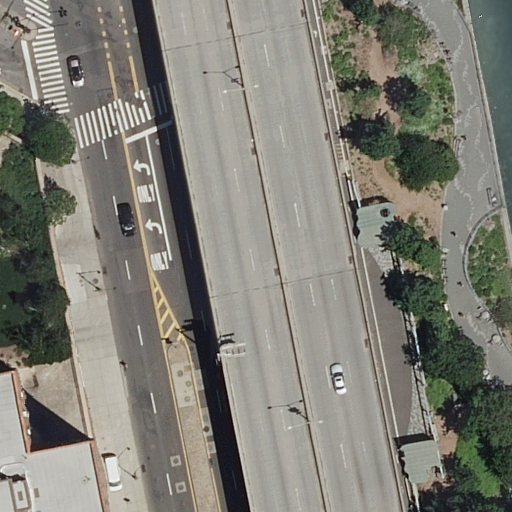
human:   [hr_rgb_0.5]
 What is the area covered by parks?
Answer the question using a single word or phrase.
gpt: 2744m2

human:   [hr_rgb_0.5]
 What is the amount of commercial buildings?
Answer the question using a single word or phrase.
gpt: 0

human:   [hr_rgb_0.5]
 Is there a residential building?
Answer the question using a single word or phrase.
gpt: yes

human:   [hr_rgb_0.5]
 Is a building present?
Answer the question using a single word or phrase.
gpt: yes

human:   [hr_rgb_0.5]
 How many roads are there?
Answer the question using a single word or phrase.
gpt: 16

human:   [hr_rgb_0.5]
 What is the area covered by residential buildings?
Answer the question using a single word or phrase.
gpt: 347m2

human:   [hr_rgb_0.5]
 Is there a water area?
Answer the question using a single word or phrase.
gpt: yes

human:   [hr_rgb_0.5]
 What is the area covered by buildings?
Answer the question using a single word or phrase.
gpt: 347m2

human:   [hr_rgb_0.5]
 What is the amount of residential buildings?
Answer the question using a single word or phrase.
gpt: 1

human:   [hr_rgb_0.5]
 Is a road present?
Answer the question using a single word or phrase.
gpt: yes

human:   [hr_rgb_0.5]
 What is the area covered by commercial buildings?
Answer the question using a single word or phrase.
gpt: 0m2

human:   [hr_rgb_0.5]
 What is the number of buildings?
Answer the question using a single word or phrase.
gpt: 1

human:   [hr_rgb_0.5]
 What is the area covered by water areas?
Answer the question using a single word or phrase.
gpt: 295m2

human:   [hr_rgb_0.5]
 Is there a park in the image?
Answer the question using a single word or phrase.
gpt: yes

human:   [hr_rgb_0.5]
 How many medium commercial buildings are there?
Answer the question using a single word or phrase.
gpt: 0

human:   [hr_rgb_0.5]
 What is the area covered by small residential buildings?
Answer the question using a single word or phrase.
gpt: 0m2

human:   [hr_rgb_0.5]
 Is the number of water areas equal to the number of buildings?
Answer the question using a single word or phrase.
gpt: yes

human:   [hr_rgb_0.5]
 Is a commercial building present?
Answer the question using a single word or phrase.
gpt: no

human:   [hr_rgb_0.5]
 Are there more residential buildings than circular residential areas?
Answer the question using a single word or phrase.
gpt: yes

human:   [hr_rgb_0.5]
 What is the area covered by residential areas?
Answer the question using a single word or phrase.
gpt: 10614m2

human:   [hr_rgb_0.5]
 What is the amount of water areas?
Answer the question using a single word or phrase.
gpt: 1

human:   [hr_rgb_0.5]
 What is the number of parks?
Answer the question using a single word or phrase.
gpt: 1

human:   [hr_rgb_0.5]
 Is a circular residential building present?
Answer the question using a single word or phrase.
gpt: no

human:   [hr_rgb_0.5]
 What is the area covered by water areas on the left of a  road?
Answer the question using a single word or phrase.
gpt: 0m2

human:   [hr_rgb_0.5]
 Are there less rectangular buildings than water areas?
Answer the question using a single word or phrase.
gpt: no

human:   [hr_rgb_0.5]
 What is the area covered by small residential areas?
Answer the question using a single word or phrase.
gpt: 0m2

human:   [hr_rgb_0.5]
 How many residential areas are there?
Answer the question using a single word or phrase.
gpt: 1

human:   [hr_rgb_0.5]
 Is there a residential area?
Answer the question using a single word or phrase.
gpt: yes

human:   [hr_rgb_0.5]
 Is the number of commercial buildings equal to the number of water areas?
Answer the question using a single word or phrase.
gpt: no

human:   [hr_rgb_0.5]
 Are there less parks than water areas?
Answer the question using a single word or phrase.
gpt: no

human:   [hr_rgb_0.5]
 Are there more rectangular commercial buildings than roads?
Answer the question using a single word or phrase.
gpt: no

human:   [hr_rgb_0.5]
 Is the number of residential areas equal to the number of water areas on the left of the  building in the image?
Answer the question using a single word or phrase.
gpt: no

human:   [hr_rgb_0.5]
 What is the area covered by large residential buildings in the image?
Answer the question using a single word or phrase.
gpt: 0m2

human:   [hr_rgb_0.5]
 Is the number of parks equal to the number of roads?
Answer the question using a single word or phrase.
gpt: no

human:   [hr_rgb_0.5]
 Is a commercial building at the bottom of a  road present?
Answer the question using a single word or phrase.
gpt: no

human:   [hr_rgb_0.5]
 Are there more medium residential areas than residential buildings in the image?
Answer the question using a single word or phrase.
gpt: no

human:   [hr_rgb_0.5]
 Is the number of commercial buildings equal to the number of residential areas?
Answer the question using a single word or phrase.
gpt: no

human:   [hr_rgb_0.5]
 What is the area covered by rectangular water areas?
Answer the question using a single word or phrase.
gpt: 295m2

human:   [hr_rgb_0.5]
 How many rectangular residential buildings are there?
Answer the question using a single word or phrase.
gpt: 1

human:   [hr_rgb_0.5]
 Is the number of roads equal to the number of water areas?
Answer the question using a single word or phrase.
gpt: no

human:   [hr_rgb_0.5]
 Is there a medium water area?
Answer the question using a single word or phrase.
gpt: yes

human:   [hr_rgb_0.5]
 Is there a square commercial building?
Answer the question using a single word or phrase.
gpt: no

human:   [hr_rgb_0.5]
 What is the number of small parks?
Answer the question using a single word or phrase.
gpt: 0

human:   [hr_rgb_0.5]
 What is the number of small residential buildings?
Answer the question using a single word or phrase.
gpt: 0

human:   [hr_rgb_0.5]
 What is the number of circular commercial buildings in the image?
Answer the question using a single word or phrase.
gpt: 0

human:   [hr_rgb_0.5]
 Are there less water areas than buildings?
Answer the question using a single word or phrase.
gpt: no

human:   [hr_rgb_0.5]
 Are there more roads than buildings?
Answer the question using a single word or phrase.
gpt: yes

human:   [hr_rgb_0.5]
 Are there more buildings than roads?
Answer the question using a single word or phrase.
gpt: no

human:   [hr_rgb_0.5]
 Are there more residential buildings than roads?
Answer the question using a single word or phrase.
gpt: no

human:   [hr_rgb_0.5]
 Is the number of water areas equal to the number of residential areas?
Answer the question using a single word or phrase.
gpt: yes

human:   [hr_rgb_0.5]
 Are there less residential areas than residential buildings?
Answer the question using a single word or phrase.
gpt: no

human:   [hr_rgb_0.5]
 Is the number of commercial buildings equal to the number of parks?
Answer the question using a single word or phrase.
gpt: no

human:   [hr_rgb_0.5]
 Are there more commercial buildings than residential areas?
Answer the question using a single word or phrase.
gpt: no

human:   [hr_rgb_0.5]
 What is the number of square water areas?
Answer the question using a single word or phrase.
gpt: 0

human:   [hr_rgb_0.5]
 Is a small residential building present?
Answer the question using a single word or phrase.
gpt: no

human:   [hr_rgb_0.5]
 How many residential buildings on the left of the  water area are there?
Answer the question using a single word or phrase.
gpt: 1

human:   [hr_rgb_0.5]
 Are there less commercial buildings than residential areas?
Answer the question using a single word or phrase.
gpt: yes

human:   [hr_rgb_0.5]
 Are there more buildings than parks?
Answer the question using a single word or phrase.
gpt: no

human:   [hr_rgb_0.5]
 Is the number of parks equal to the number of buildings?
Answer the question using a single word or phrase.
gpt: yes

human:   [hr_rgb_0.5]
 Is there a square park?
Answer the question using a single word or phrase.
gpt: no

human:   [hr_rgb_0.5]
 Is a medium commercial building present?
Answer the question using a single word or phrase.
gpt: no

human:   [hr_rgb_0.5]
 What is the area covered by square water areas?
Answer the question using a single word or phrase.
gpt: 0m2

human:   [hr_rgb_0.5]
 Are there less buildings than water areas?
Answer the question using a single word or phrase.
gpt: no

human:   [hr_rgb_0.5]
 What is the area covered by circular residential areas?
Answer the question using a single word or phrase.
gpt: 0m2